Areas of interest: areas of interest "Sport and cultural"
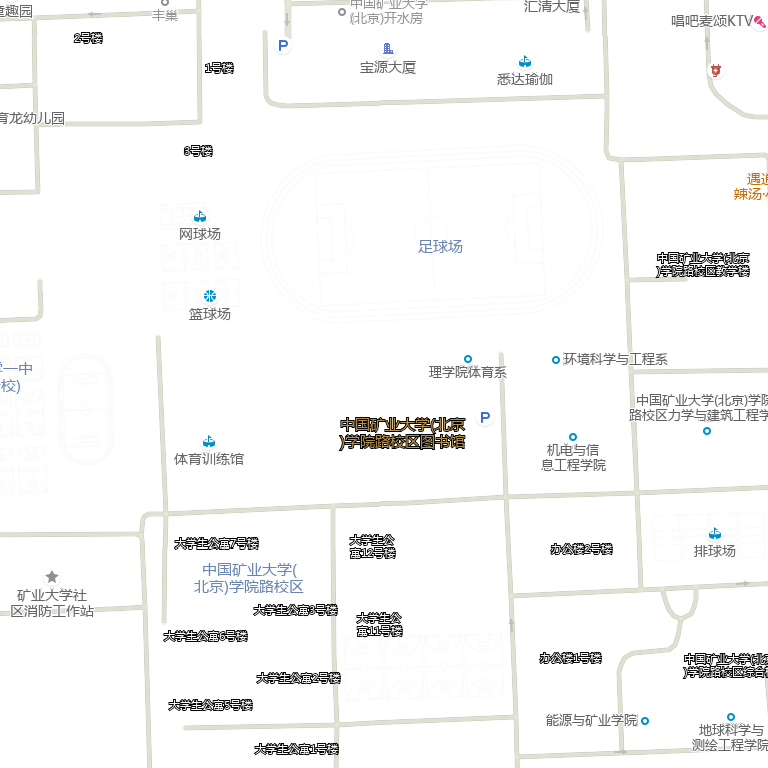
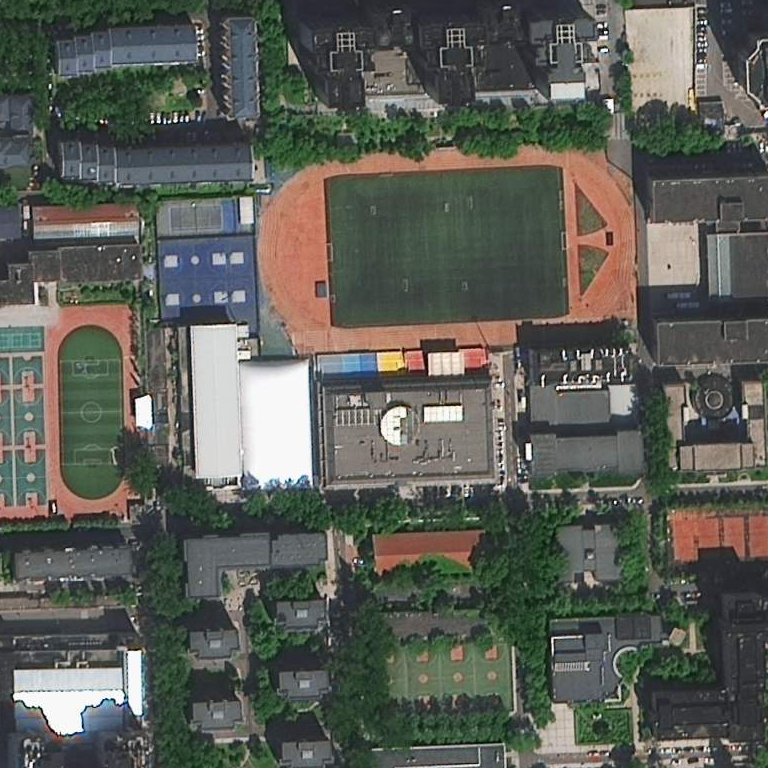